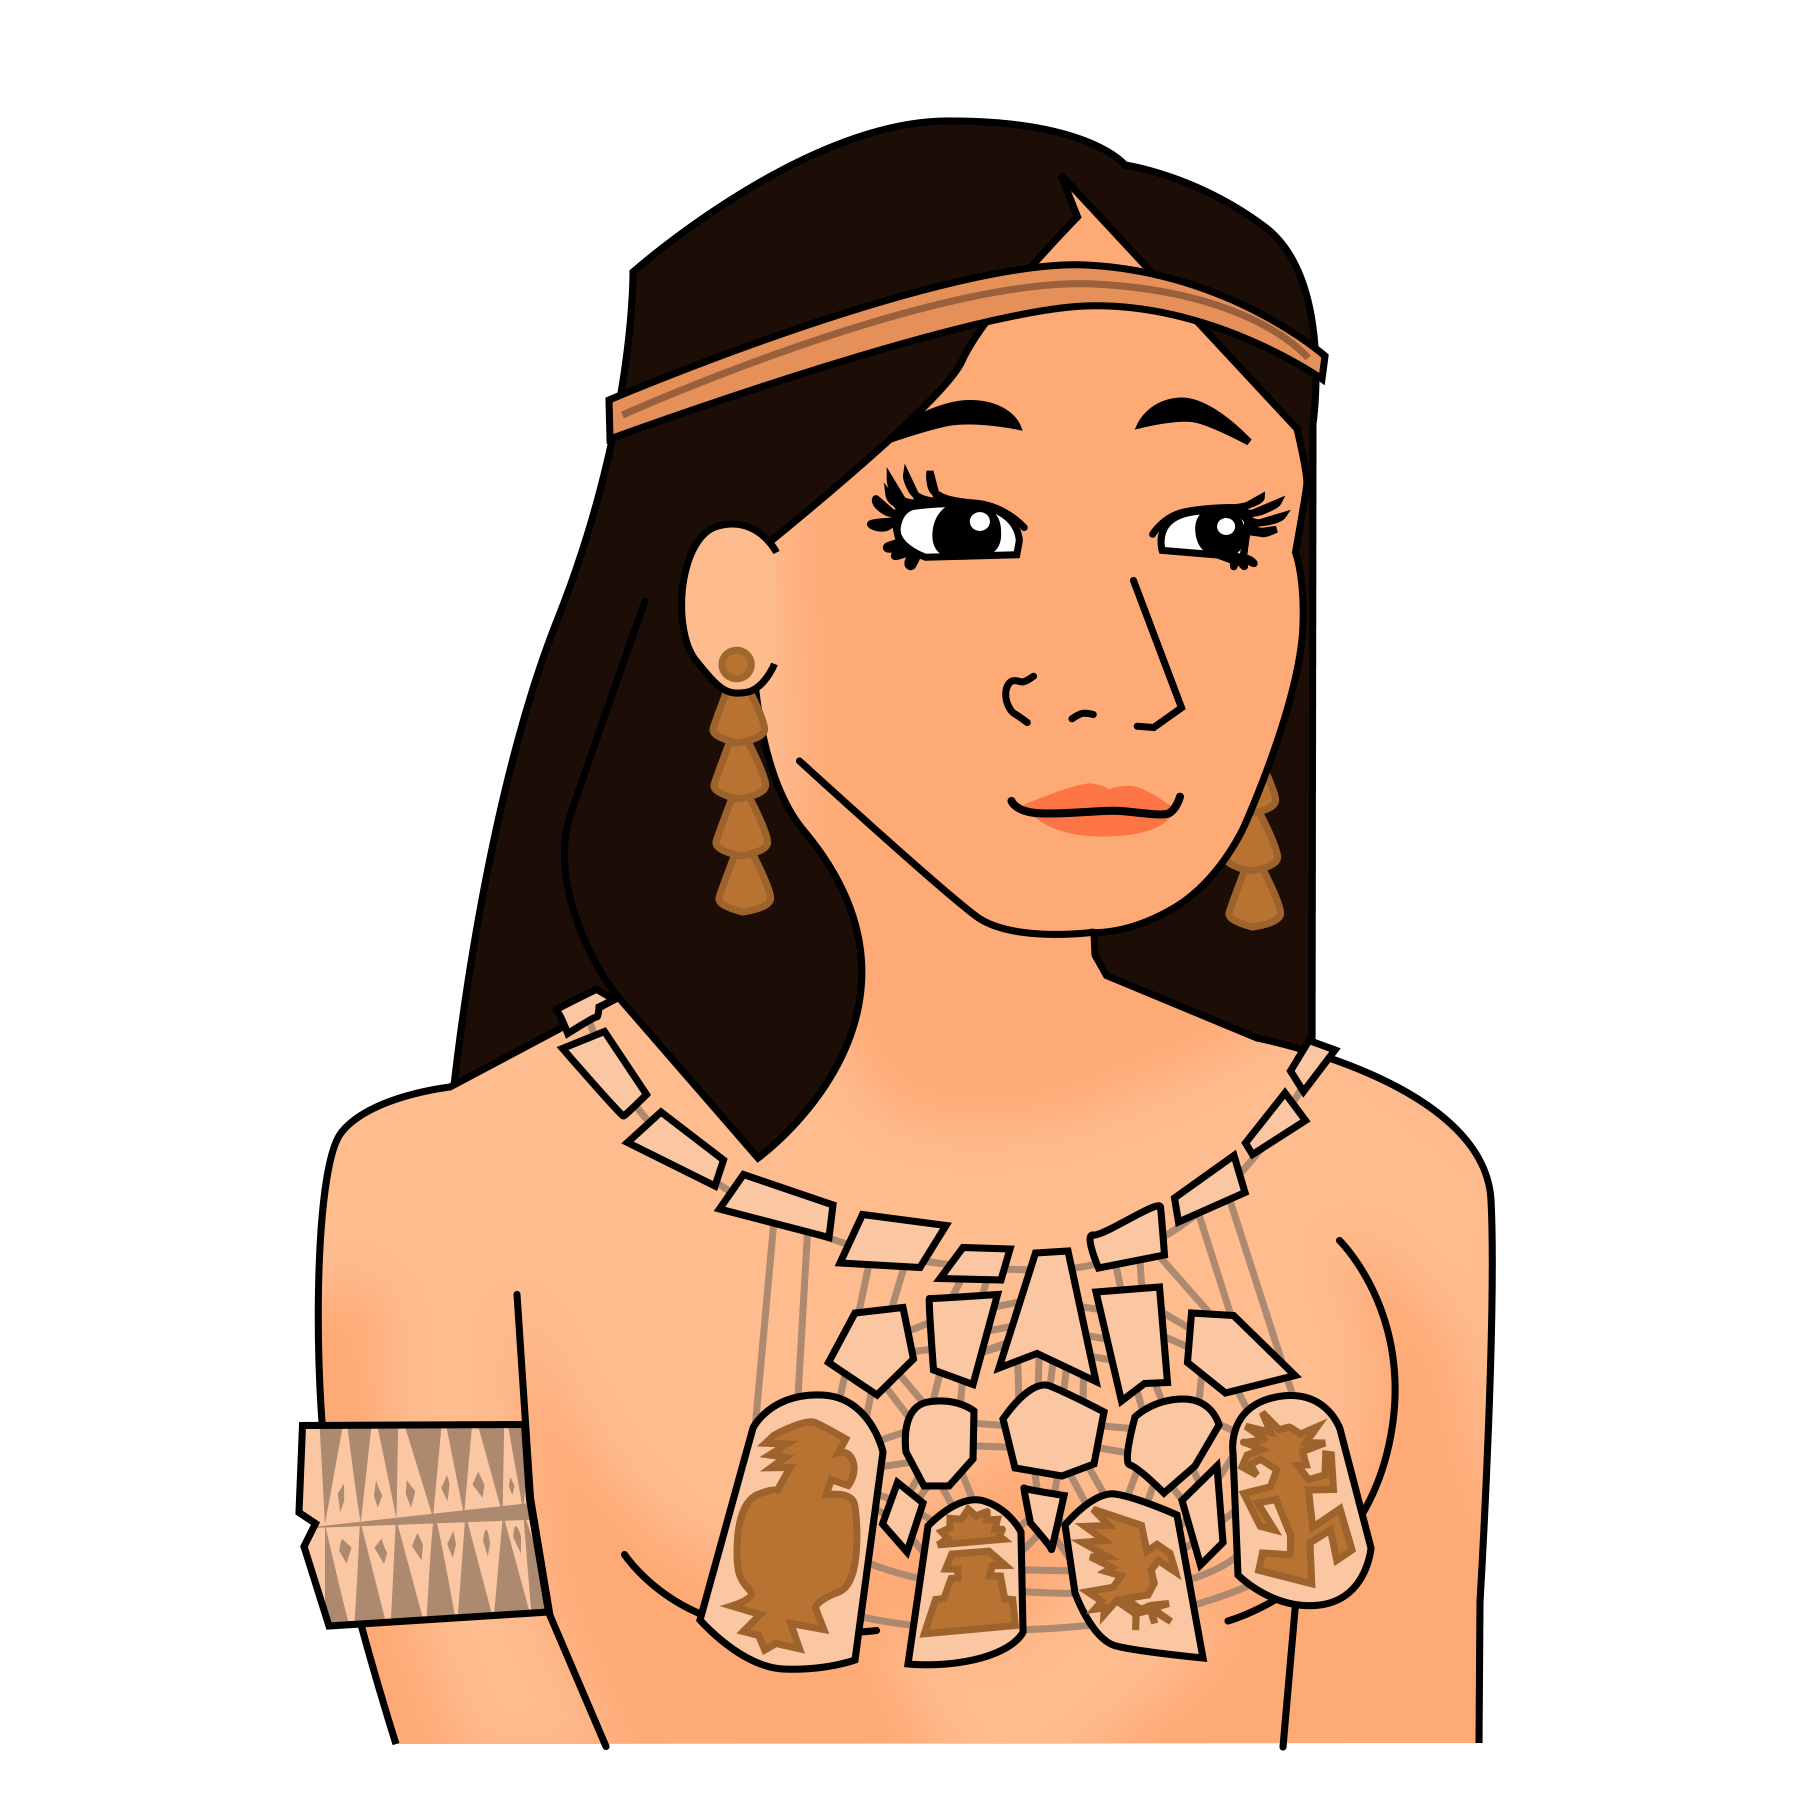
Label: 5_Trad_Wife